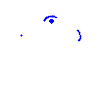
Particle: kaon